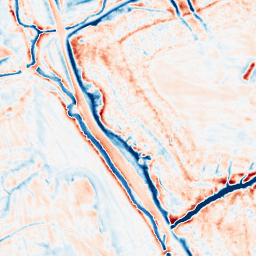
Category: multiscale
Decomposition family: dog_multiscale
Decomposition parameters: sigma_ratio: 1.4
n_scales: 6
base_sigma: 0.5
Upsampling method: bspline
Upsampling parameters: scale: 4
Upsampling scale: 4